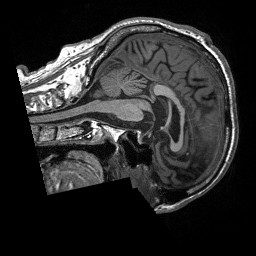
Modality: T1w
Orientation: sagittal
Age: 68
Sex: male
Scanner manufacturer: siemens
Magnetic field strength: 3 T
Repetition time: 2.4 s
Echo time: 0.00226 s